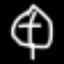
Label: leaf